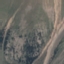
Land use / land cover: HerbaceousVegetation